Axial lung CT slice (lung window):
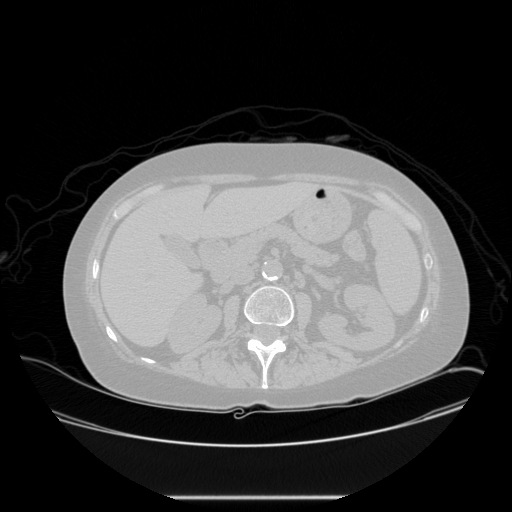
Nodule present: no